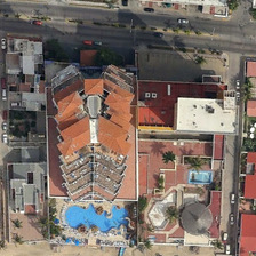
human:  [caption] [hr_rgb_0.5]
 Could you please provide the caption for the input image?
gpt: The orange resort is a beach and a highway.

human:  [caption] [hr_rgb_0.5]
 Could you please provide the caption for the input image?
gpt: The smart house as well as the swimming pool are located in this resort along with a straight resort.

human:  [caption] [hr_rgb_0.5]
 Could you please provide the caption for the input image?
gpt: The resort is located on a straight road with smart homes and a swimming pool.

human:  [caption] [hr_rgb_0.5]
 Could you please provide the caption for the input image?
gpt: The orange resort is between the beach and the street.

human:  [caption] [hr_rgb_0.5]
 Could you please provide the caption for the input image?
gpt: smart house as well as a swimming pool are located in this resort with a straight road.